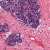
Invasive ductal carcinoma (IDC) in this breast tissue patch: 0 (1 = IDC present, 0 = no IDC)